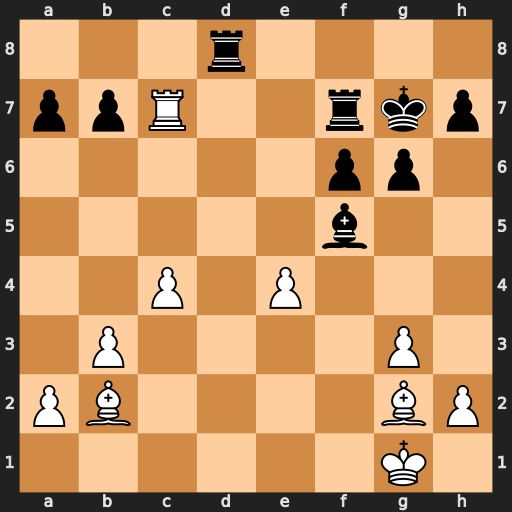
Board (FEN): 3r4/ppR2rkp/5pp1/5b2/2P1P3/1P4P1/PB4BP/6K1
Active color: w
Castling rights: -
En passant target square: -
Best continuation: Rxf7+ Kxf7 exf5 Rd1+ Bf1